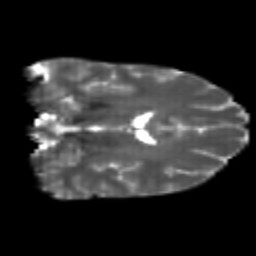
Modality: T2w
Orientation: coronal
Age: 23
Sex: female
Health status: healthy
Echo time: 0.074 s